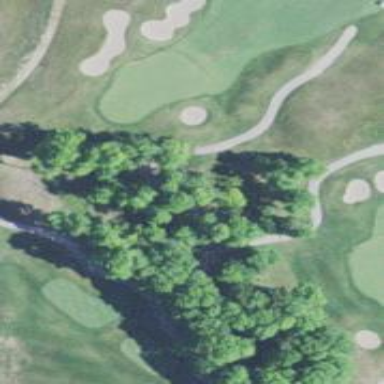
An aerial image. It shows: Path for both road and golf.